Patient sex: M
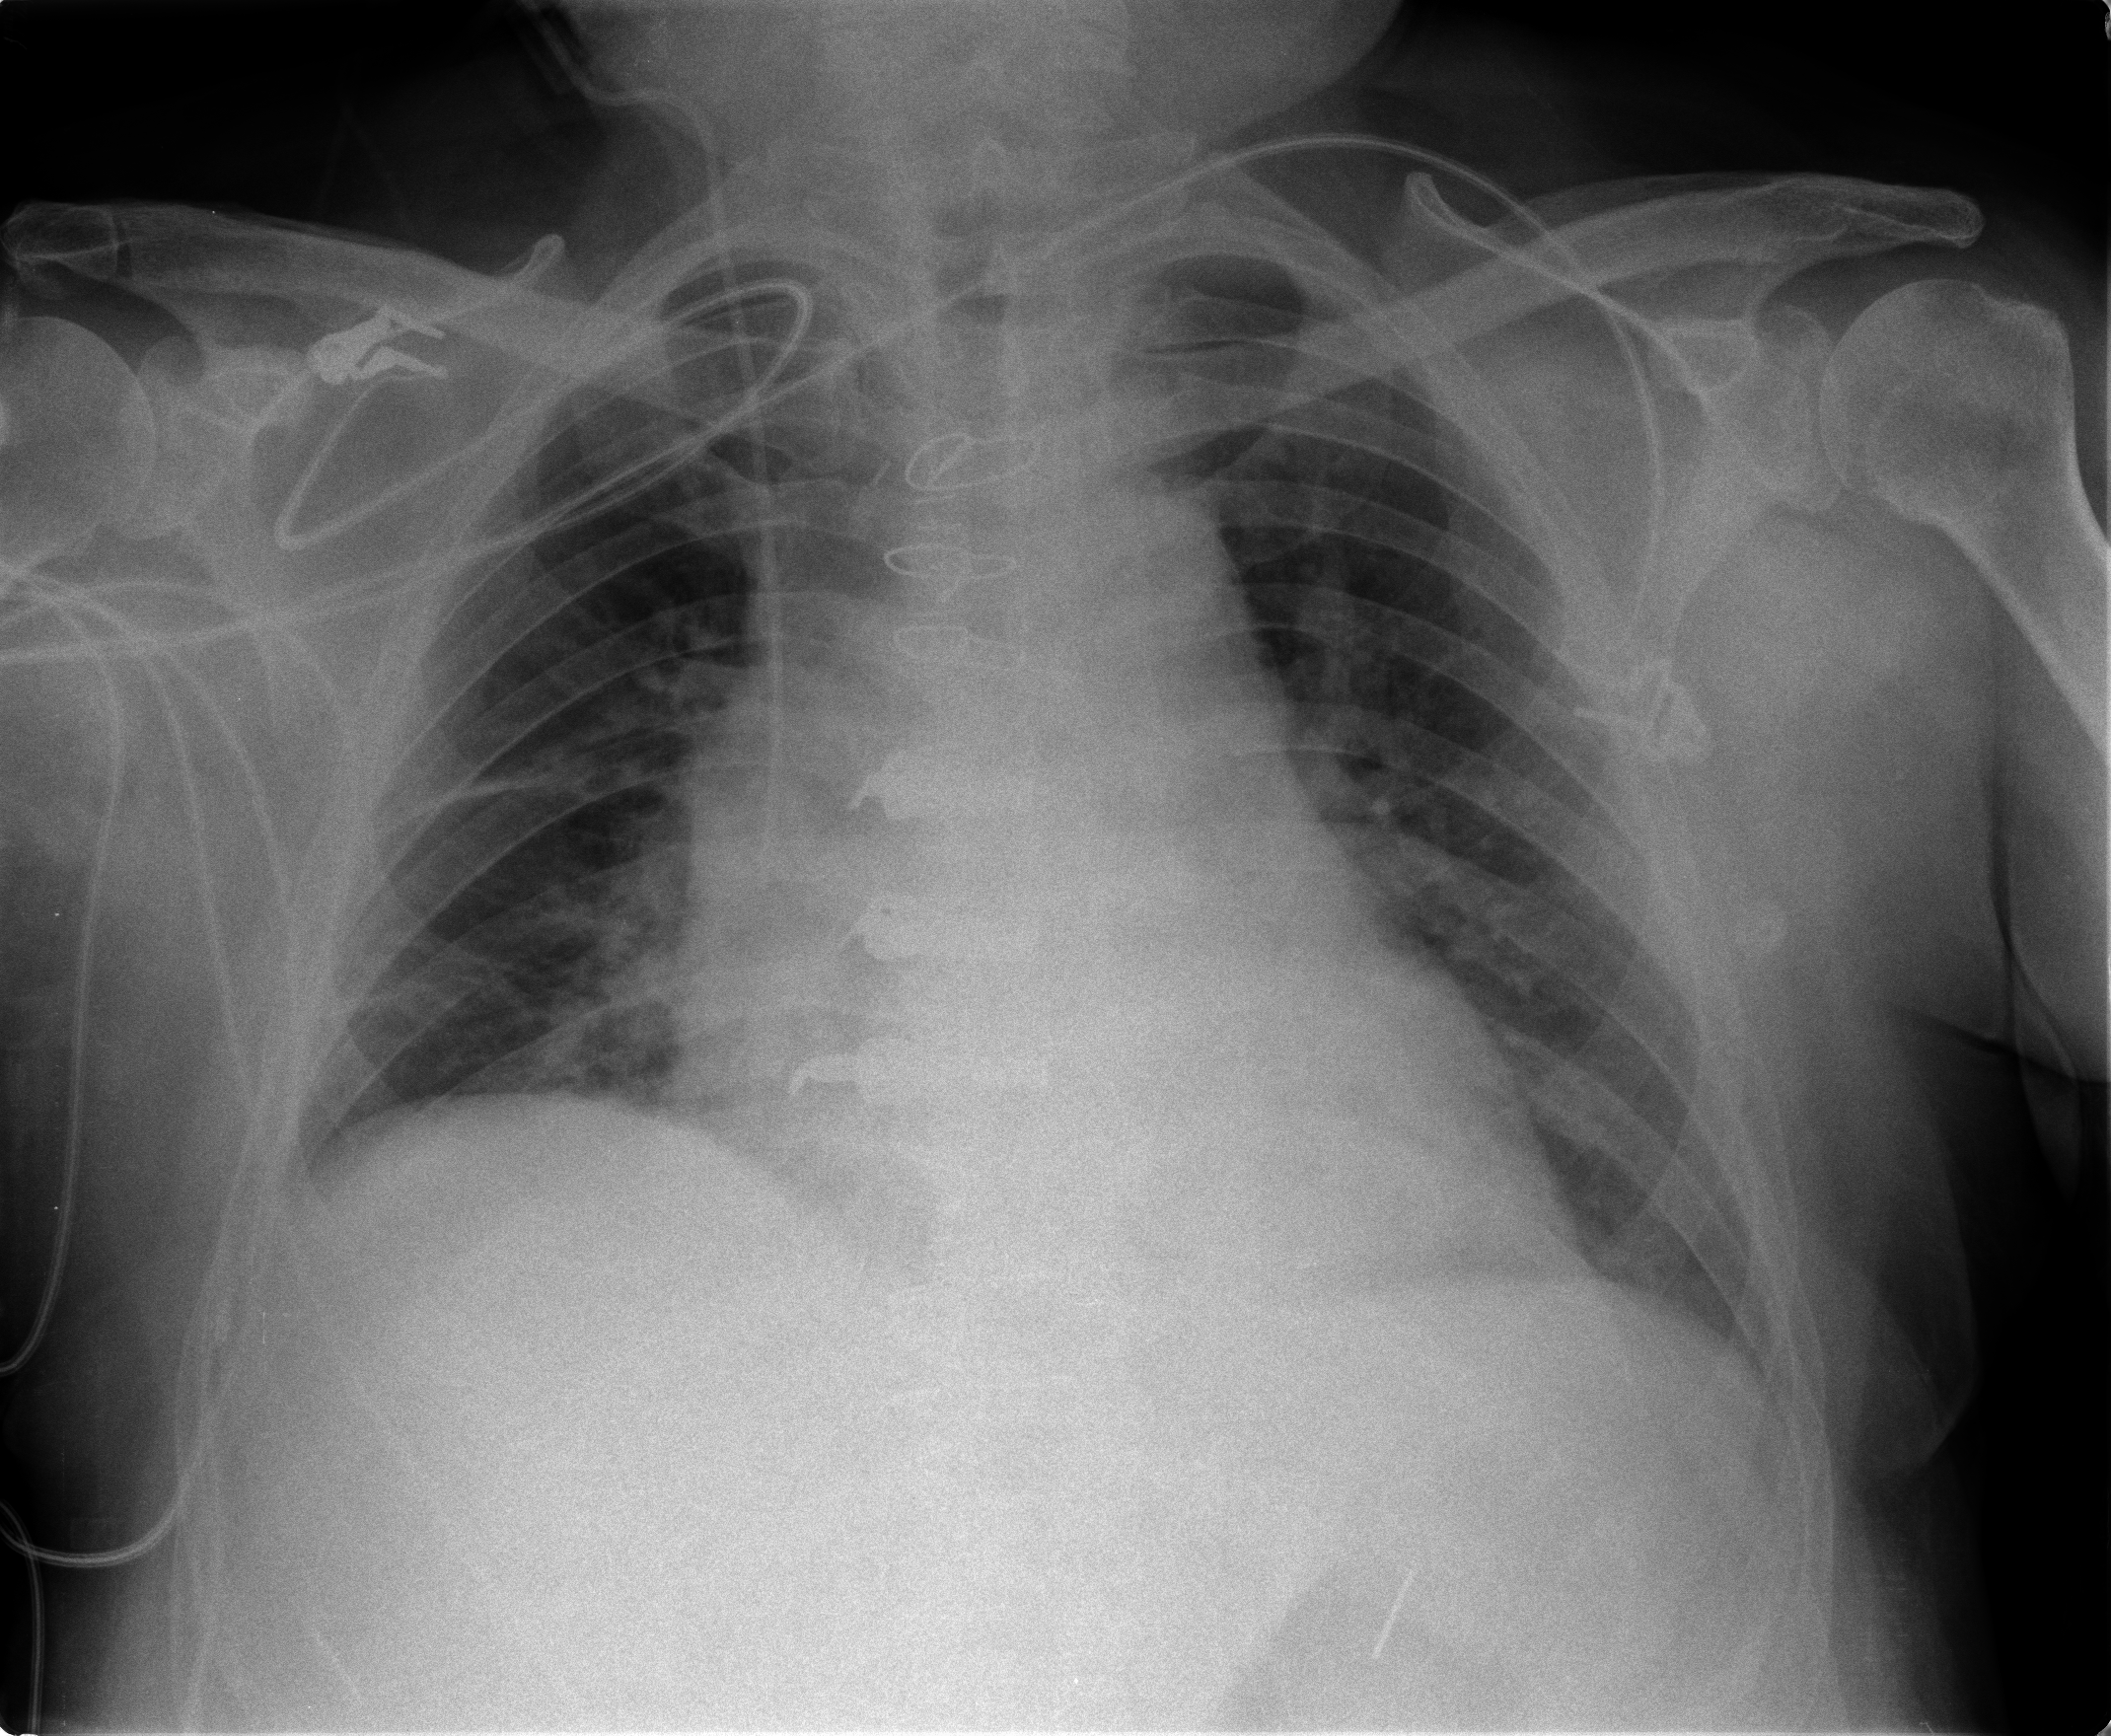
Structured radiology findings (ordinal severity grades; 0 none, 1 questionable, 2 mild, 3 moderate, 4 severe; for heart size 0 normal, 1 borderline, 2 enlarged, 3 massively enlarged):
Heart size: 2
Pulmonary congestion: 2
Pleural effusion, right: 0
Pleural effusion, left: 1
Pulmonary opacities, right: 0
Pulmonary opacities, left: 0
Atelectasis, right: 2
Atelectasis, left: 2